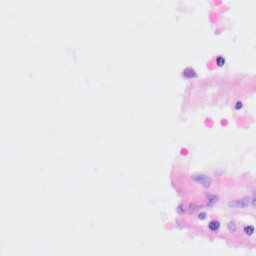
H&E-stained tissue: Kidney